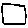
Label: square